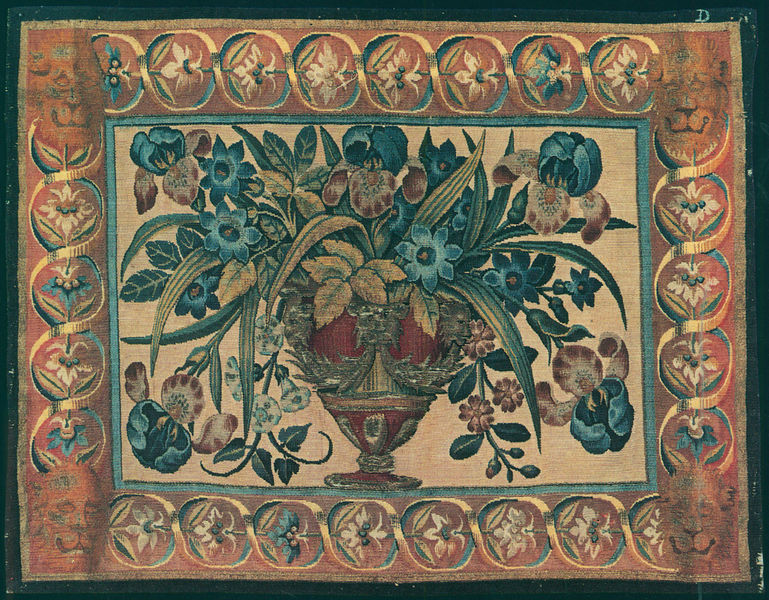
Titel: Die Tapiserien von Sigismund Augustus: Stuhlbedeckung mit Blumenbouquet
Künstler: Cornelis Floris
Standort: Herstellungsort: Brüssel (EU - B)
Schlagwörter: blau, blätter, gemälde, laub, grün, blumen, bunt, schwarz, zeichnung, blüte, blüten, rot, tuch, malerei, ornament, teppich, gesichter, rahmen, schale, gräser, zweige, gold, stickerei, stoff, blatt, pflanzen, umrandung, krug, stilleben, stillleben, vase, rand, gobelin, wandteppich, dekor, verzierung, strauß, foto, gefäß, druck, lilie, ranke, löwen, iris, tapisserie, löwe, enzian, gewebe, textil, wandbehang, vergissmeinisch